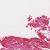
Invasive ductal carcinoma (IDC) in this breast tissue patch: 0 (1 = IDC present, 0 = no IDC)